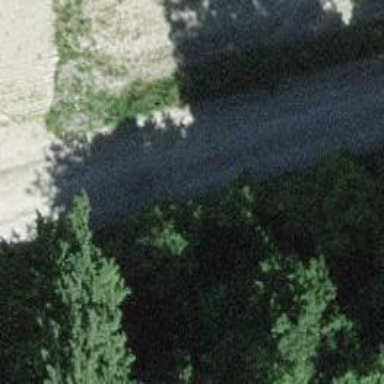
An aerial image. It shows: Unpaved unclassified road.